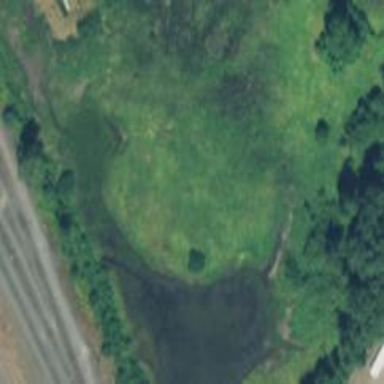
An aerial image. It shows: Marsh wetland.